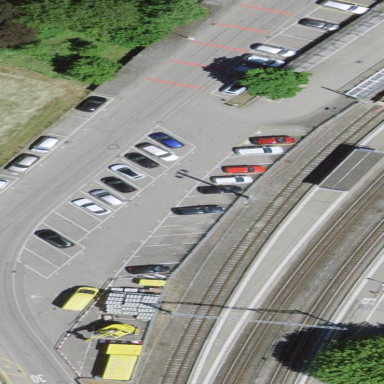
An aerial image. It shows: Parking lot with park and ride facilities.